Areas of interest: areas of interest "Library"
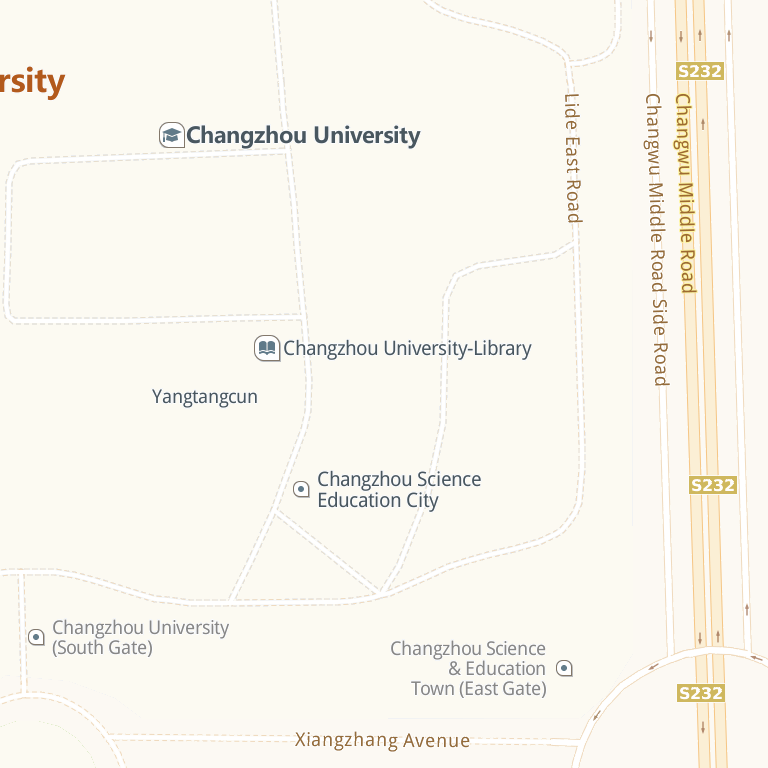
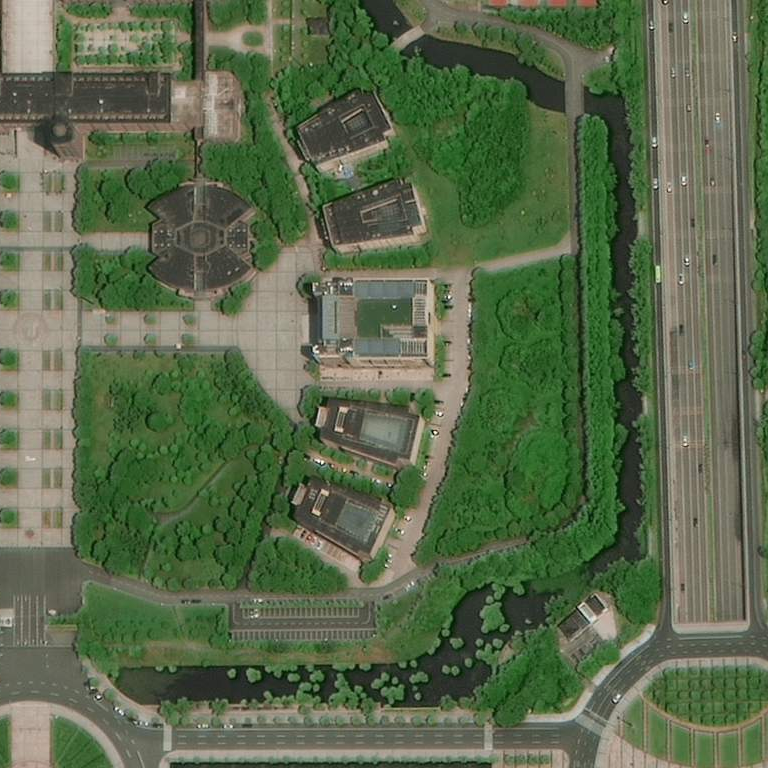